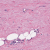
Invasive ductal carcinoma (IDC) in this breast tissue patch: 1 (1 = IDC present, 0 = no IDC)